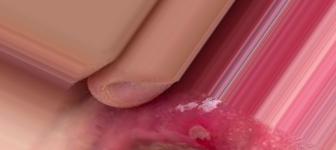
Condition: Mouth Ulcer